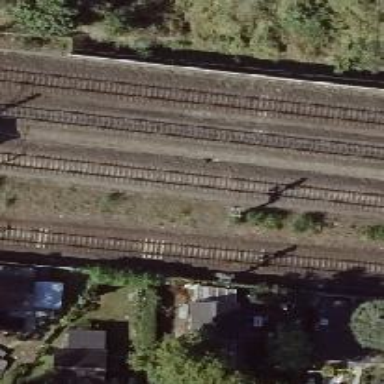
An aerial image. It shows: Railway signal.